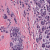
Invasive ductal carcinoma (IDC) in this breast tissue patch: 1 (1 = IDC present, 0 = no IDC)